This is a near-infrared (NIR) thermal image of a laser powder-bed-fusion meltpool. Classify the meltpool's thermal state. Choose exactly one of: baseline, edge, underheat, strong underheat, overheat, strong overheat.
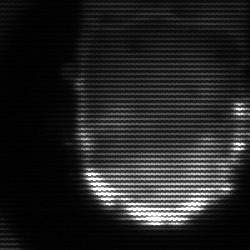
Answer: baseline